Question: I have a grid with 2 columns and 2 rows. A single character (Unicode U+2699) was placed inside the bottom right grid field. It looks like this:

I'd like the character to automatically adjust its font size to fit the grid field it has been placed in (in this case it should be bound to the height of the second grid row, but since in some cases it could be unclear if the height or the width of the grid is smaller, it would be also nice to know how to bind to the lowest of those 2 values).
My implementation so far is something like the following (I simplified it a bit for this example):
'''
<Grid>
<Grid.RowDefinitions>
<RowDefinition Height="*"/>
<RowDefinition x:Name="heightToBind" Height="40"/>
</Grid.RowDefinitions>
<Grid.ColumnDefinitions>
<ColumnDefinition Width="14*" />
<ColumnDefinition Width="*" />
</Grid.ColumnDefinitions>
<Button FontSize="{Binding ElementName=heightToBind, Path=Height.Value, Mode=OneWay}" Content="&#x2699;" Grid.Row="1" Grid.Column="1" HorizontalAlignment="Right" />
</Grid>
'''
The problem here is, that it inside the RowDefinitions. I want it to work with the following definition:
'''
<Grid.RowDefinitions>
<RowDefinition Height="4*"/>
<RowDefinition x:Name="heightToBind" Height="*"/>
</Grid.RowDefinitions>
'''
As a bonus question I'd also be interested why it might be that the character is placed too low so it is getting cut off at the bottom (I tried 'VerticalAlignment="Center"' for the button but with no effect).
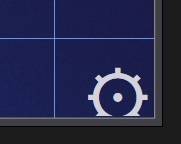
Answer: You can try using a 'ViewBox' as the button's content:
'''
<Button Grid.Row="1" Grid.Column="1">
<Button.Content>
<Viewbox StretchDirection="Both" HorizontalAlignment="Stretch">
<TextBlock Text="&#x2699;" />
</Viewbox>
</Button.Content>
</Button>
'''
A <URL> can stretch and scale his child to fill all the available space...